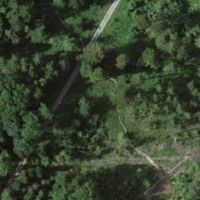
EUNIS habitat code: 43
Species observed at this site:
Platanthera bifolia